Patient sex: F
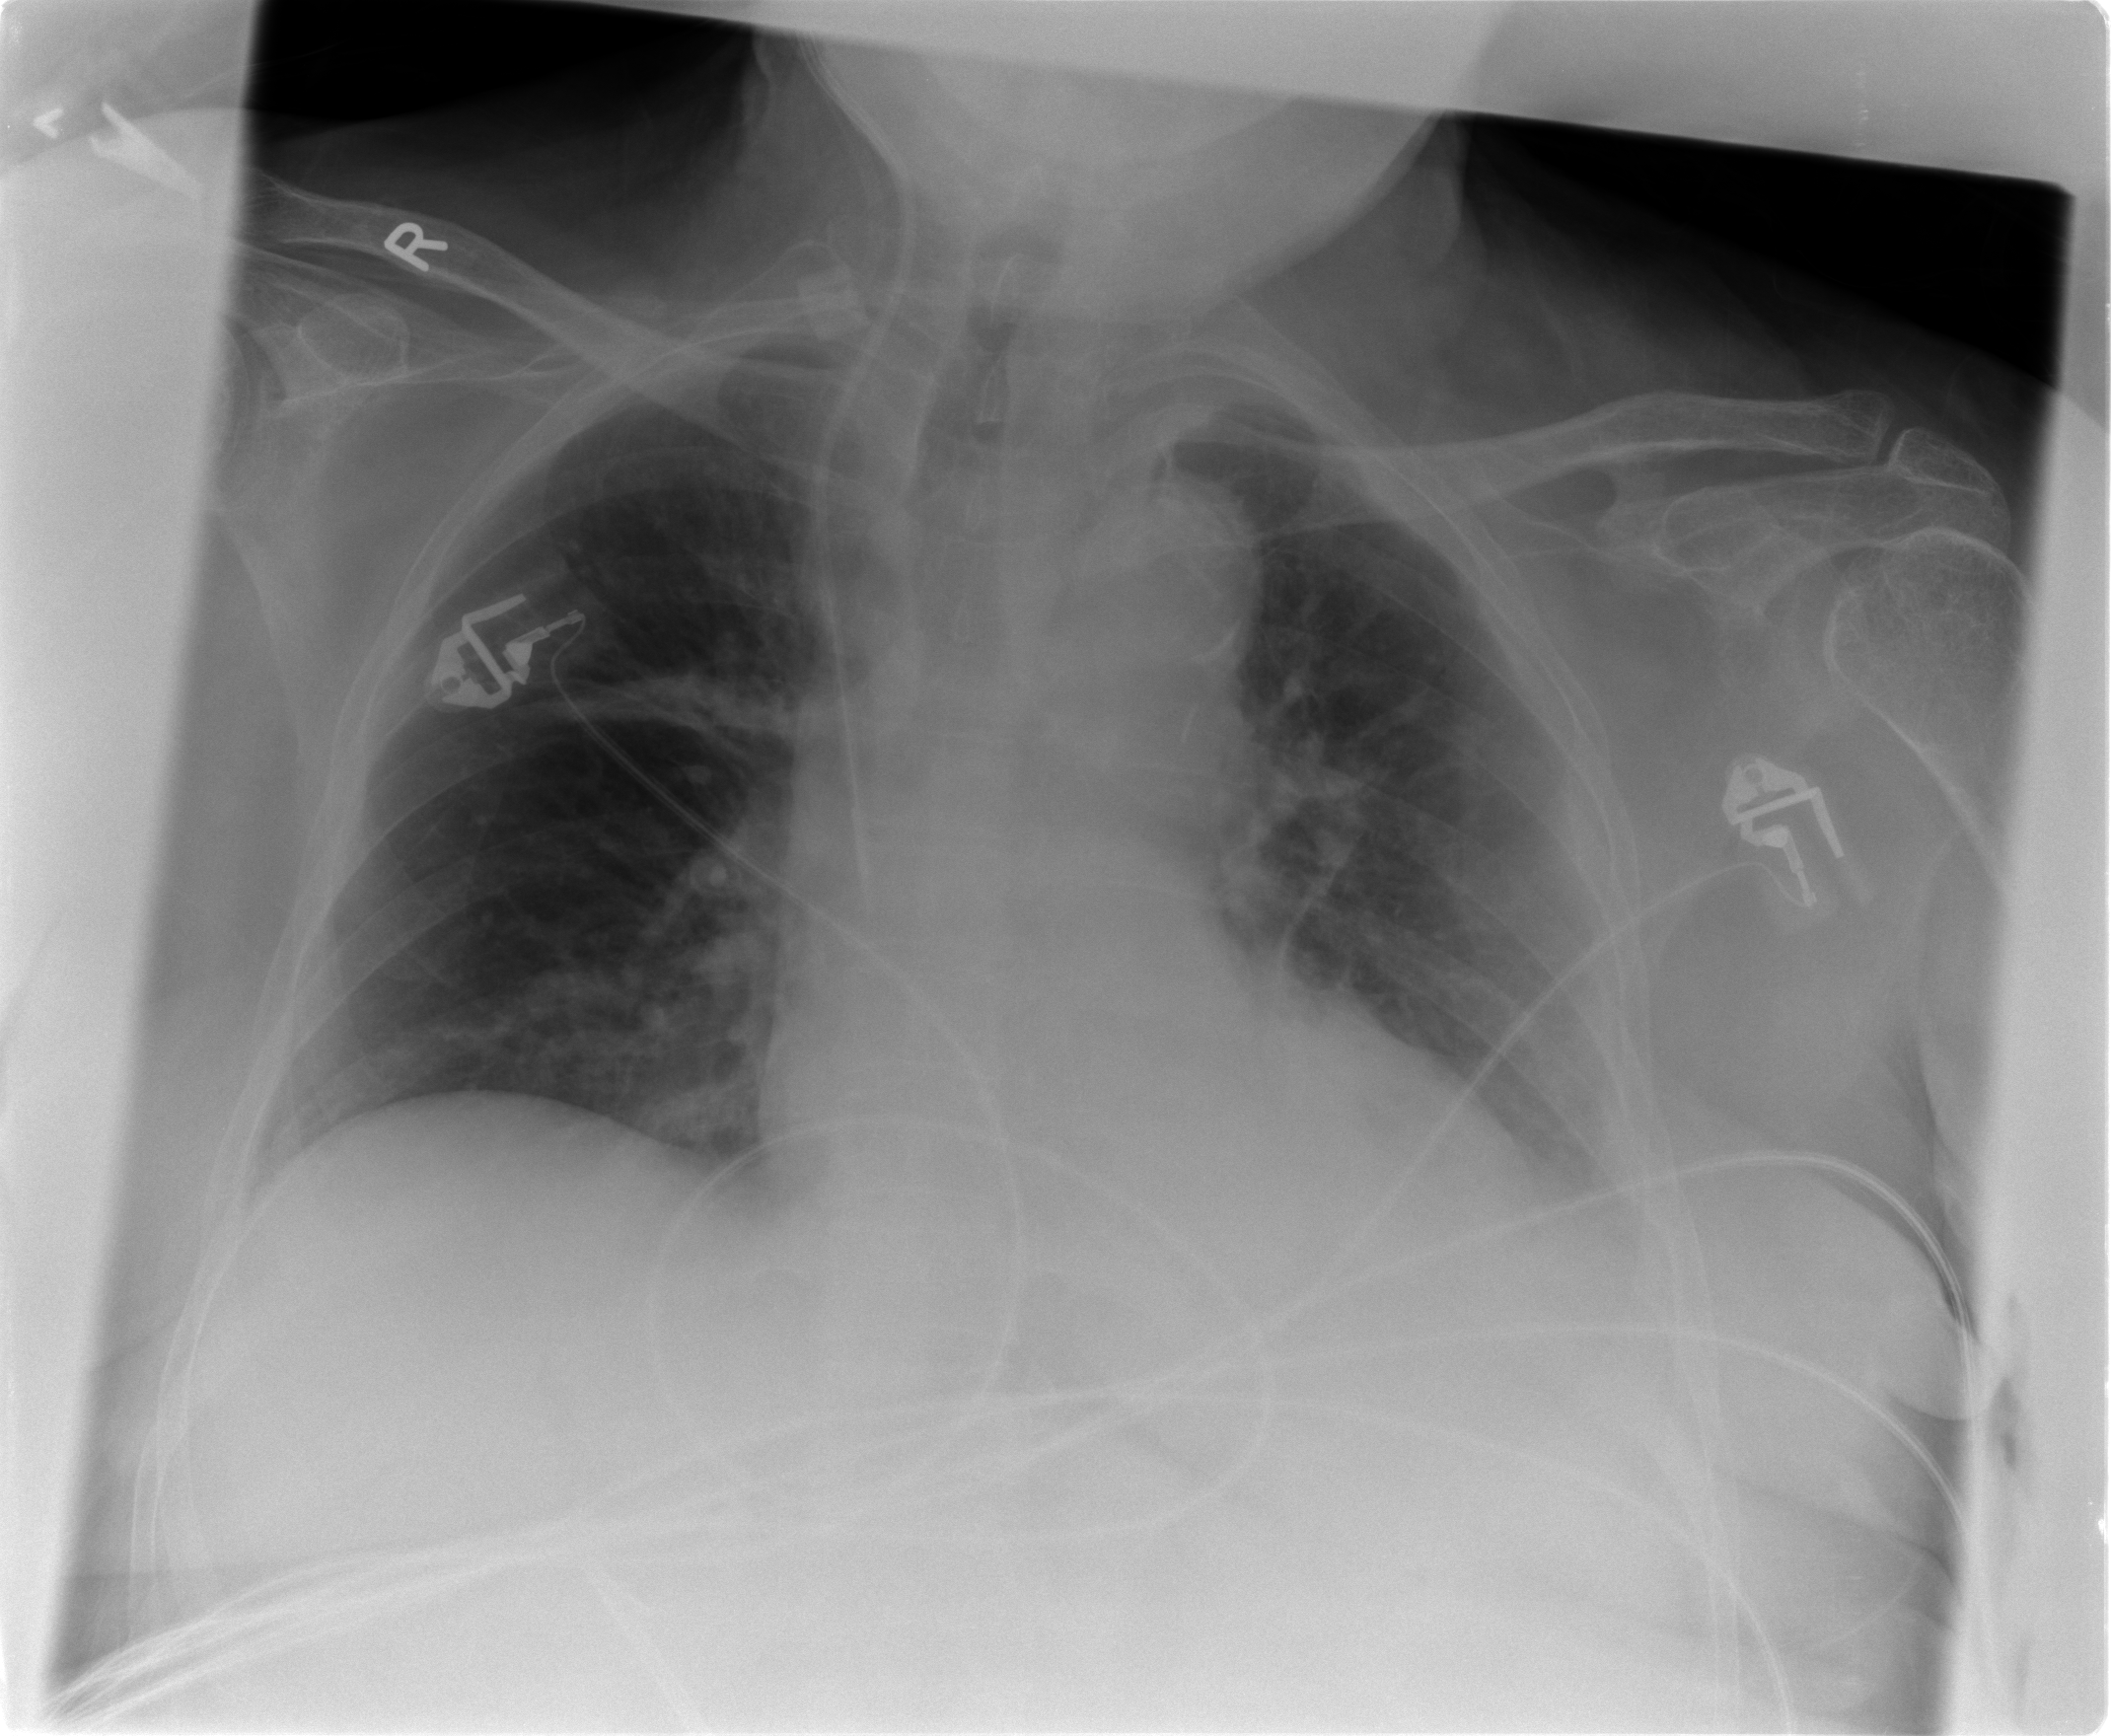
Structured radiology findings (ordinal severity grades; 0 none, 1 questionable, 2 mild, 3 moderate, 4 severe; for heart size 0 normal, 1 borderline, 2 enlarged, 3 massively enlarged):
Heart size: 2
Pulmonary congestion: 2
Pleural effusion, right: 0
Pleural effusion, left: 2
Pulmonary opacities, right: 2
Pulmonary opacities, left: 0
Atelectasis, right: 2
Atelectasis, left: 2